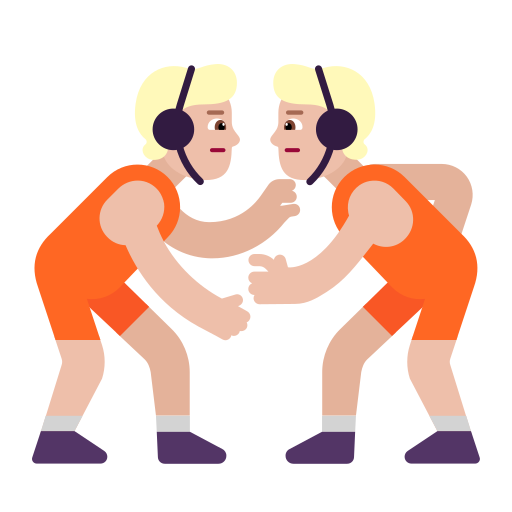
person wrestling flat  light